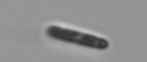
Label: pennate